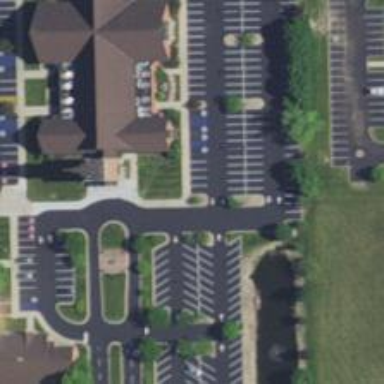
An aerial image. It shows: Parking space is available.